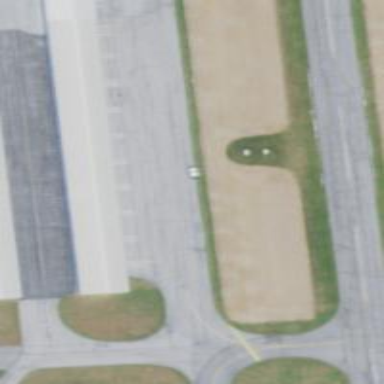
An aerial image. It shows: Paved apron at the airport.